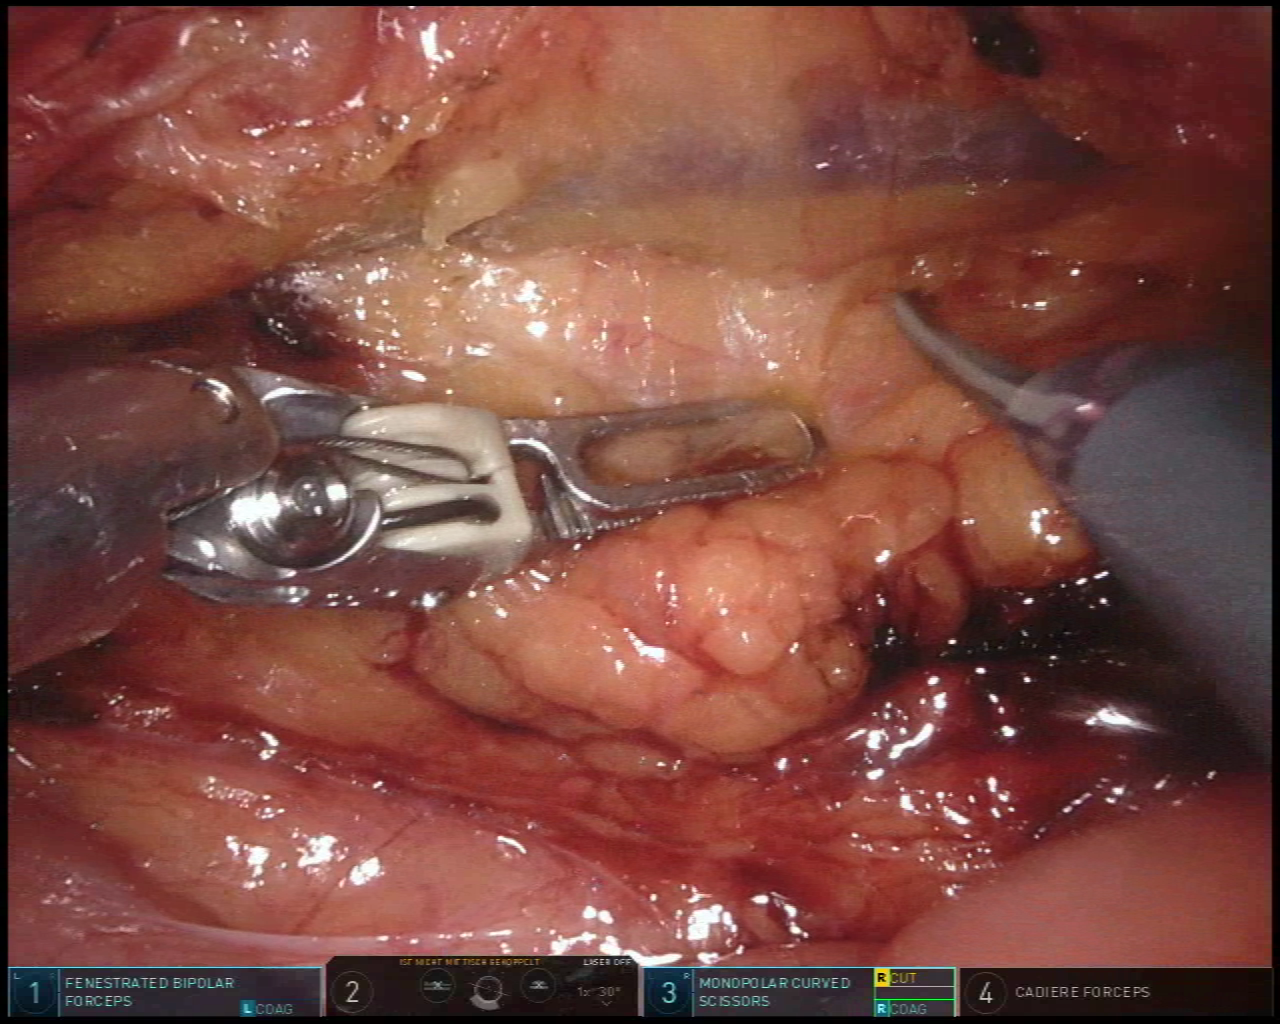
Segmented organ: intestinal_veins
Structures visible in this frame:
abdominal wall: no
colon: no
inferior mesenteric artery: no
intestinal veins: yes
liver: no
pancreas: no
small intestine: yes
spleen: no
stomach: no
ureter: no
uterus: no
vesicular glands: no